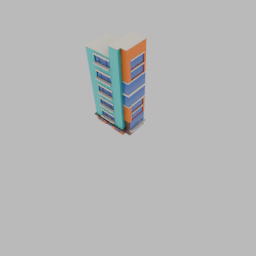
Label: architecture